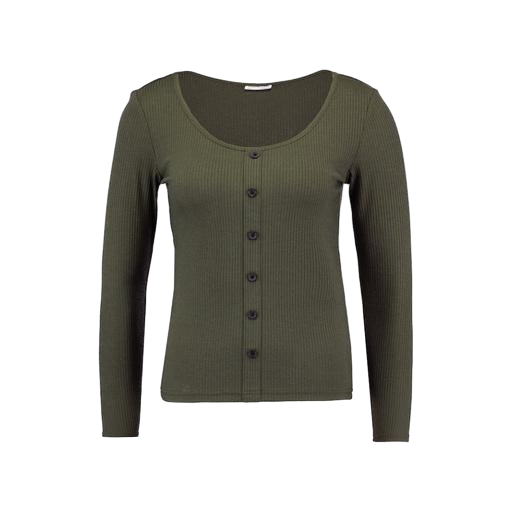
long-sleeve t-shirt only macy, button up tee, long-sleeve top, white background